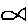
Label: fish